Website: lowes
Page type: billing-address
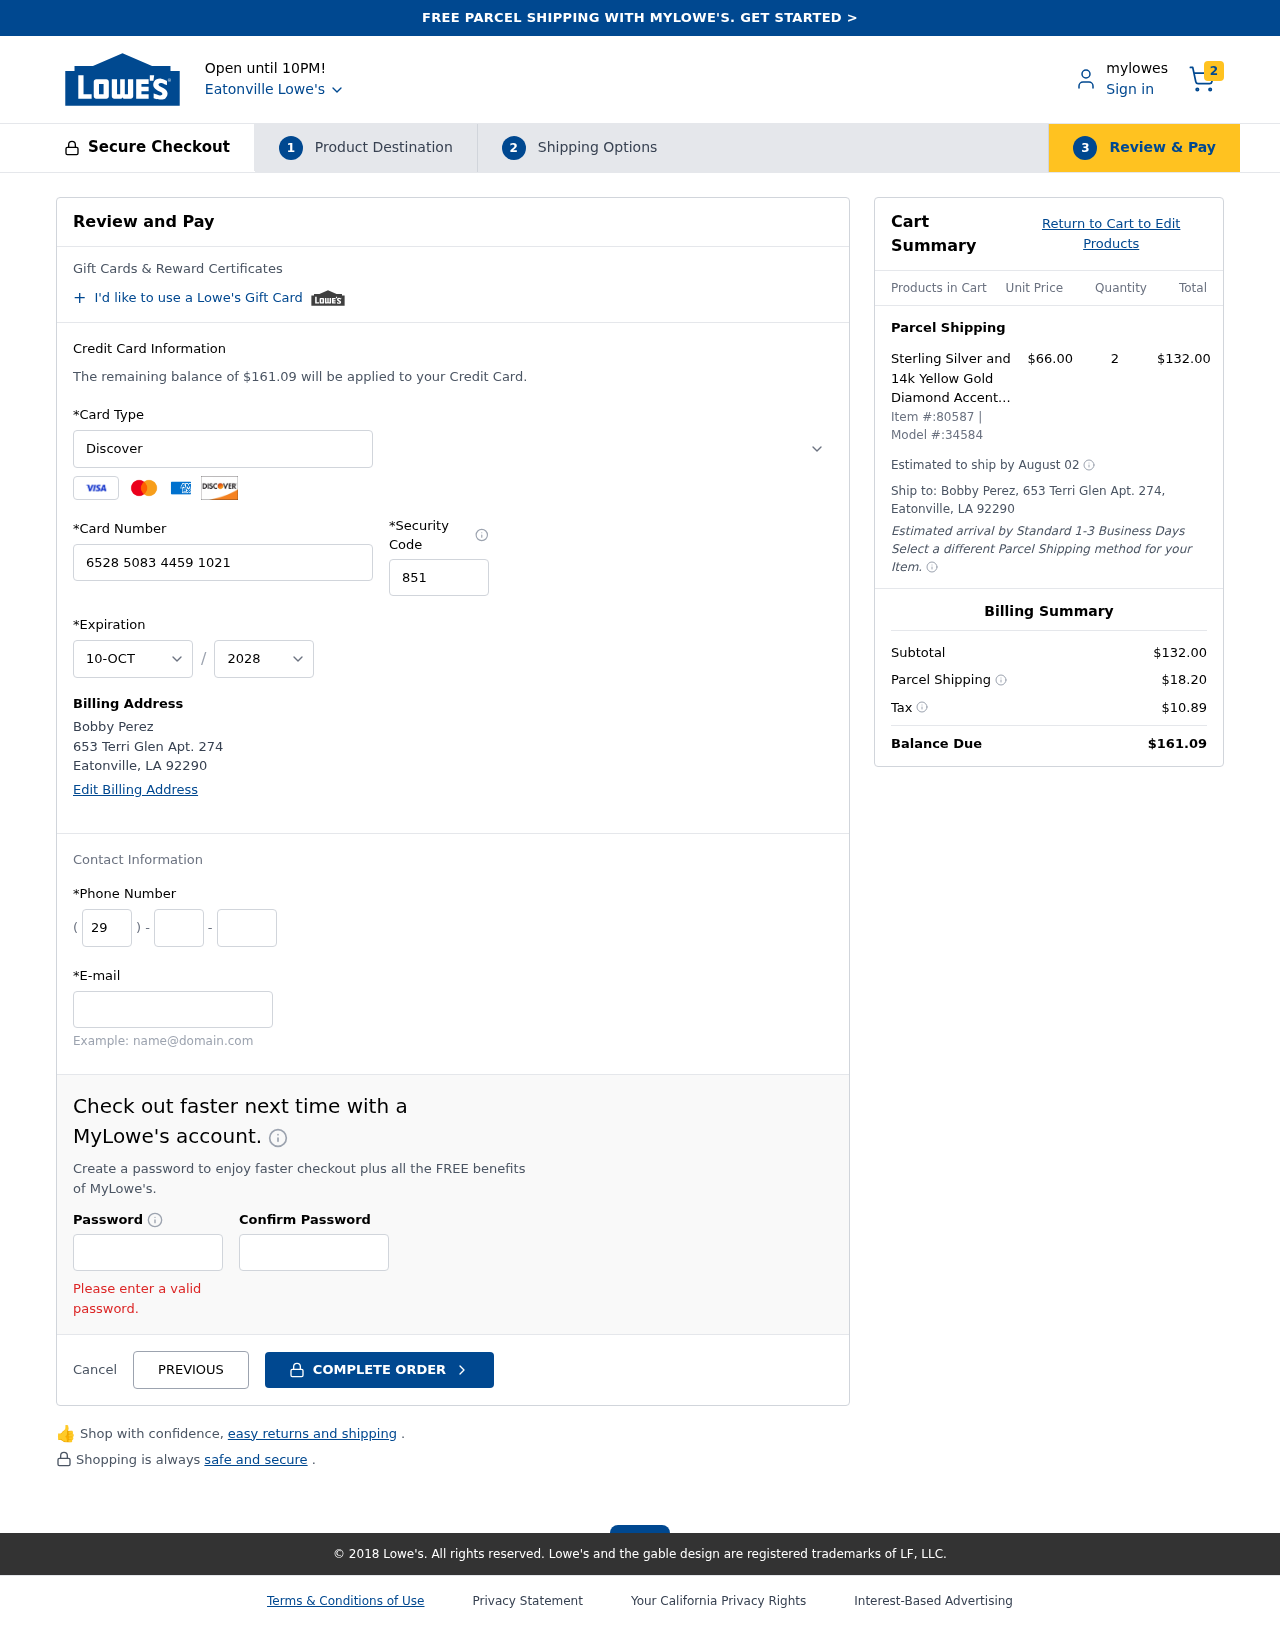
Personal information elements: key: PII_CARD_CVV
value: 851
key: PII_CARD_EXPIRY_MONTH
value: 10
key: PII_CARD_EXPIRY_YEAR
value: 28
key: PII_CARD_NUMBER
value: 6528 5083 4459 1021
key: PII_CARD_TYPE
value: Discover
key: PII_CITY
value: Eatonville
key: PII_CITY_STATE_ZIP
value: Eatonville, LA 92290
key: PII_EMAIL
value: bperez@gmail.com
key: PII_FULLNAME
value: Bobby Perez
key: PII_PHONE_AREA
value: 297
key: PII_PHONE_PREFIX
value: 310
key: PII_PHONE_SUFFIX
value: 7227
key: PII_STREET
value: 653 Terri Glen Apt. 274
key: PII_FULLNAME2
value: Bobby Perez
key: PII_STATE_ABBR
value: LA
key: PII_POSTCODE
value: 92290
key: PII_POSTCODE_FULL
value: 92290
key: PII_CITY_STATE
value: Eatonville, LA
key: PII_POSTCODE_NUMERIC
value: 92290
Product elements: key: PRODUCT1_NAME
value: Sterling Silver and 14k Yellow Gold Diamond Accent Freshwater Cultured Pearl Stud Earrings (7mm)
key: PRODUCT1_PRICE
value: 66
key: PRODUCT1_QUANTITY
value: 2
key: PRODUCT_ITEM_NUMBER
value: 80587
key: PRODUCT_MODEL_NUMBER
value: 34584
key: PRODUCT1_LINE_TOTAL
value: $132.00
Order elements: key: ORDER_NUM_ITEMS
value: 2
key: ORDER_TOTAL
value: $161.09
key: ORDER_SHIPPING_DATE
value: August 02
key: ORDER_SUBTOTAL
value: $132.00
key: ORDER_SHIPPING_COST
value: $18.20
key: ORDER_TAX
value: $10.89